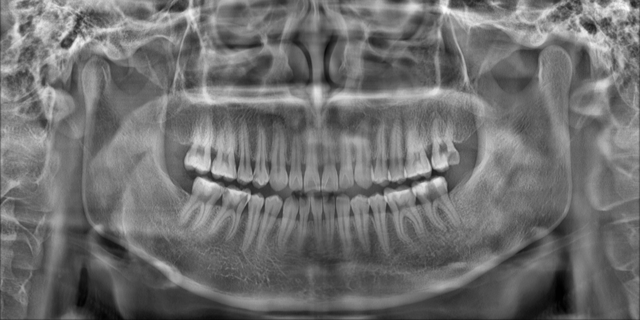
adult